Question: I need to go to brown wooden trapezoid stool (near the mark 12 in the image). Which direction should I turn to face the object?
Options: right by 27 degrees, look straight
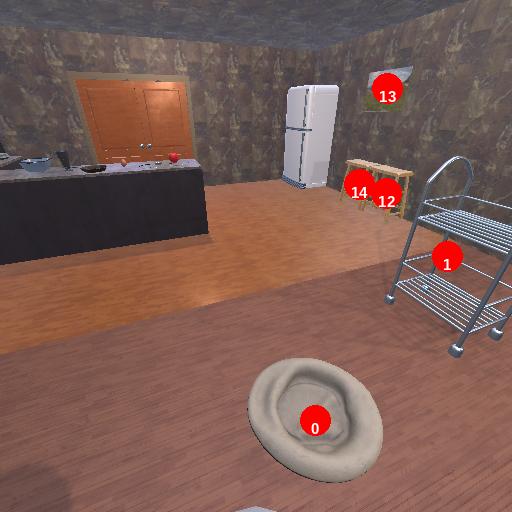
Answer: right by 27 degrees